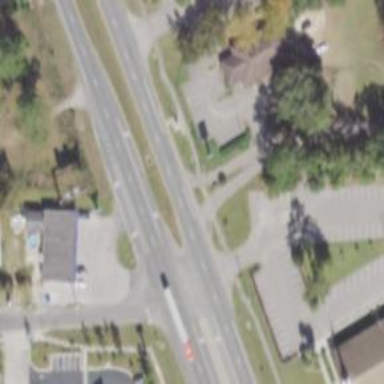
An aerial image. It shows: Unmarked road crossing.